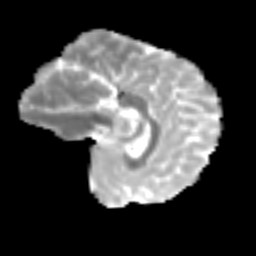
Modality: MD
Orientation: sagittal
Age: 57
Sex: female
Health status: ill
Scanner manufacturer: siemens
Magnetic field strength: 3 T
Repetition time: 8.7 s
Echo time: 0.11 s